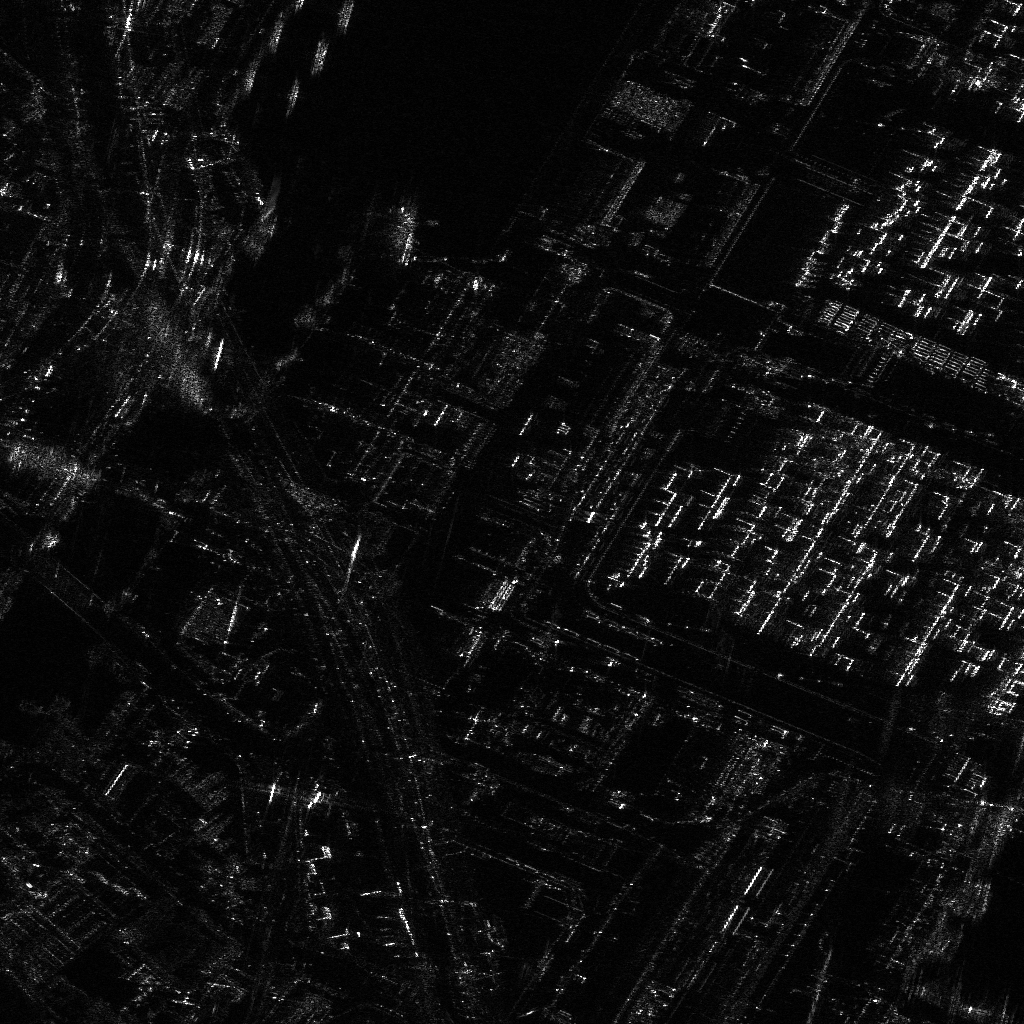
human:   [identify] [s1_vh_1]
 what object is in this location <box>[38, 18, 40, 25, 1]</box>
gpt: <ref>1 large container at the top</ref>